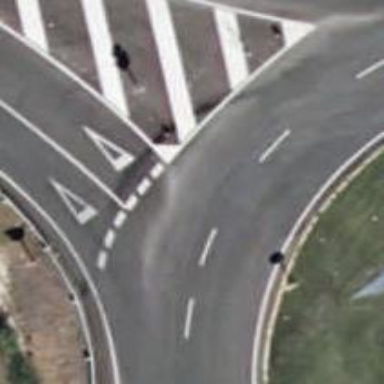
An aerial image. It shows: Road with "give way" sign.